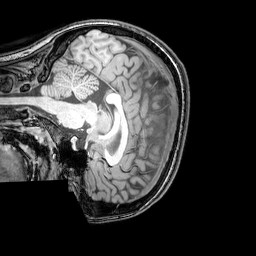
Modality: T1w
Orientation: sagittal
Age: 22
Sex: female
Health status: healthy
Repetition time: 0.081 s
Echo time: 0.037 s